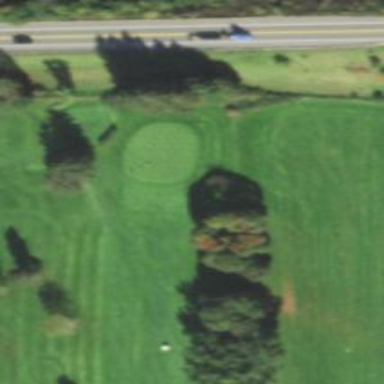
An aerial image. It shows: View of golf hole.